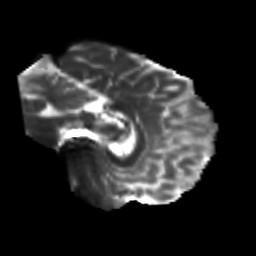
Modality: T2w
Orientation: sagittal
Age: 24
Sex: male
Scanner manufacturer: siemens
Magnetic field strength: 3 T
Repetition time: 3.5 s
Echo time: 0.113 s